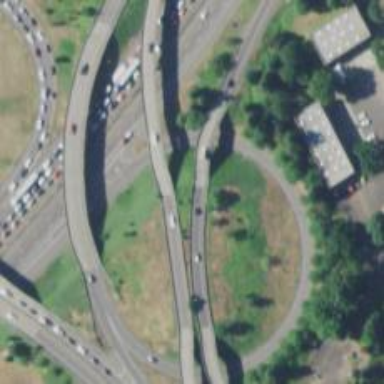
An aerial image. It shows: Connector bridge for motorway traffic.